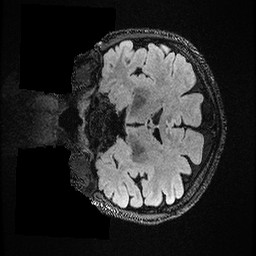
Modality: FLAIR
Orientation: coronal
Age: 29
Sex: female
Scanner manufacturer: ge
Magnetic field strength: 3 T
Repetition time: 4.802 s
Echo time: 0.1157 s